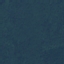
Land use / land cover: Forest